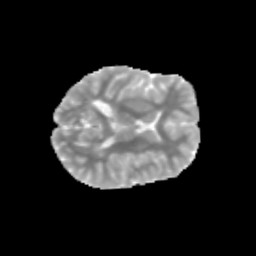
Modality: MD
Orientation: axial
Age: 14
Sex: female
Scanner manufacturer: siemens
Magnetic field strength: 3 T
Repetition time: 3.8 s
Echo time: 0.07 s